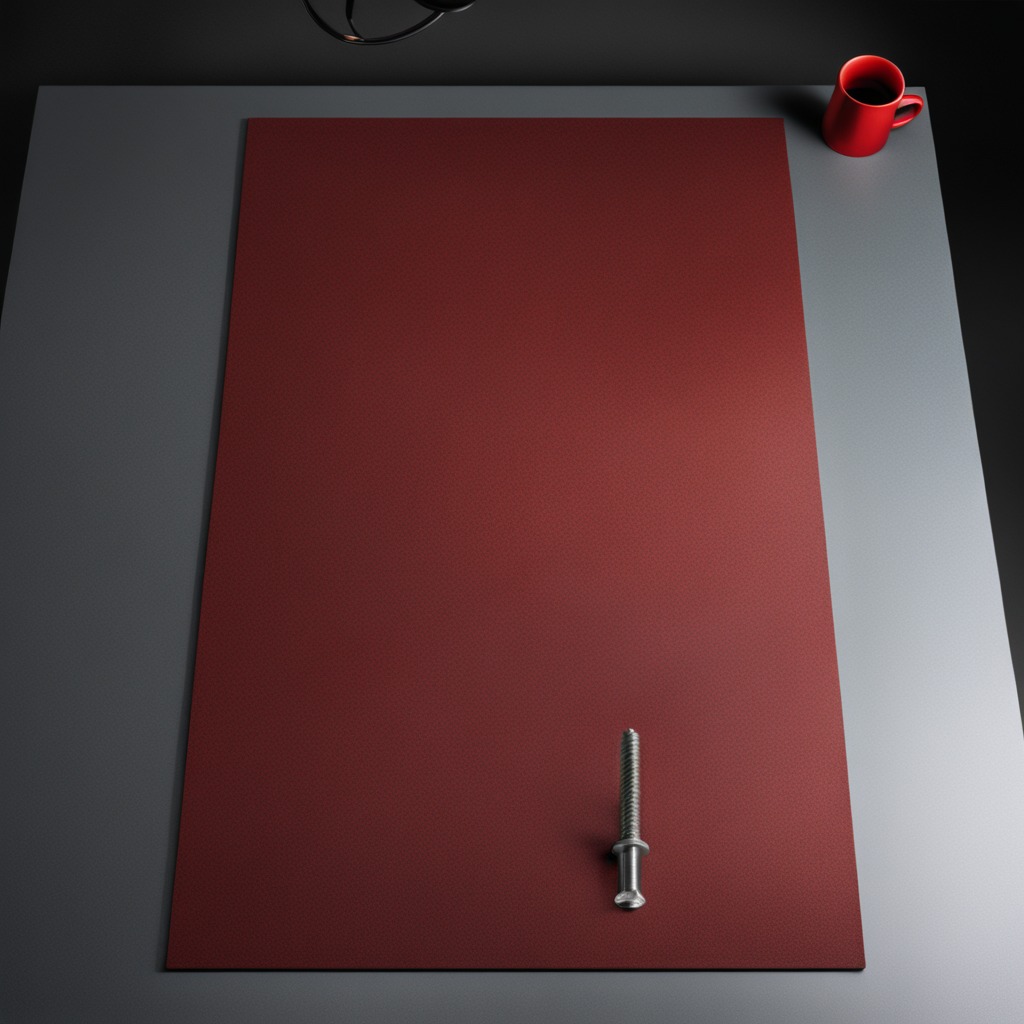
A metal screw lying on a clean granite tabletop covered with a red rubber mat inside a workshop under bright overhead lighting crisp shadows high clarity worn but beneath the mat